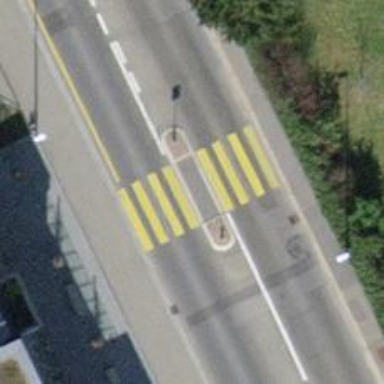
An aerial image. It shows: Marked zebra crossing with pedestrian island.